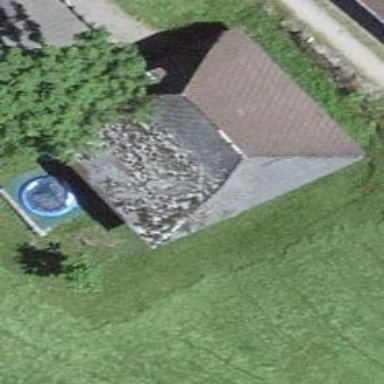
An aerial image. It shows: Barn.